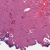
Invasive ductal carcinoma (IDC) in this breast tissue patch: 0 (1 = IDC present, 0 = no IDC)